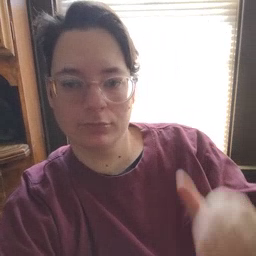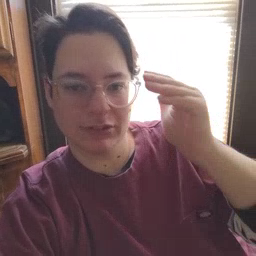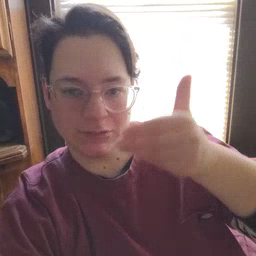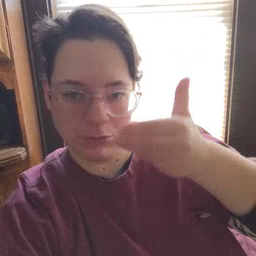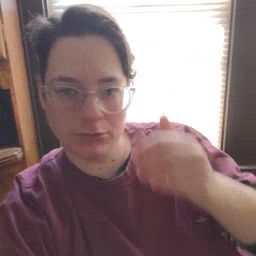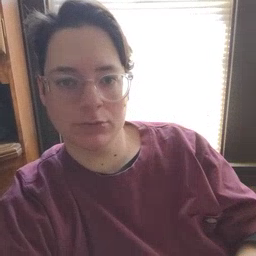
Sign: sleepy